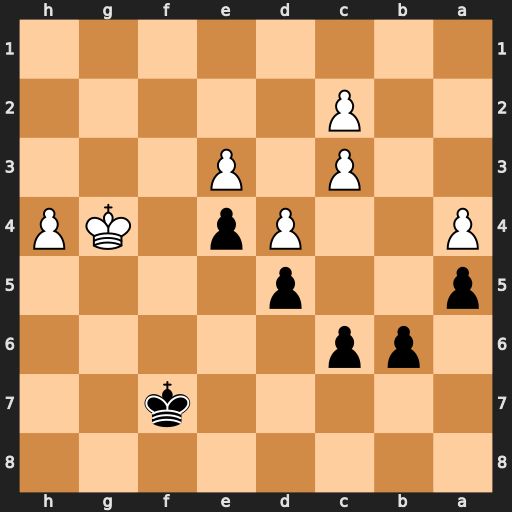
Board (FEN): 8/5k2/1pp5/p2p4/P2Pp1KP/2P1P3/2P5/8
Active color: b
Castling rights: -
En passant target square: -
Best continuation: b5 axb5 cxb5